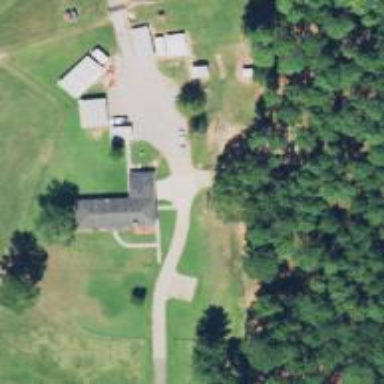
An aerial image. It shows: Driveway.